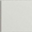
Piece: xx